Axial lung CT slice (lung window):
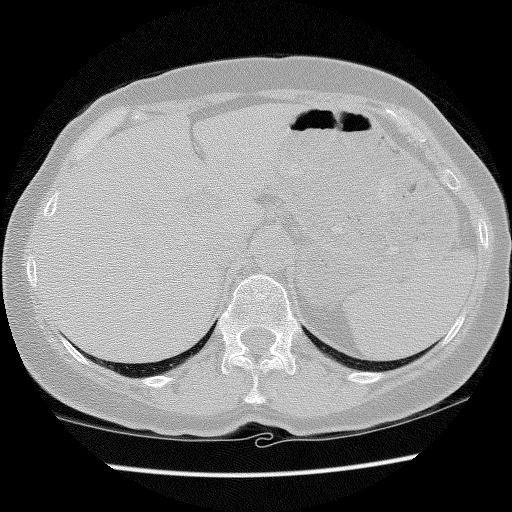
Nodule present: no